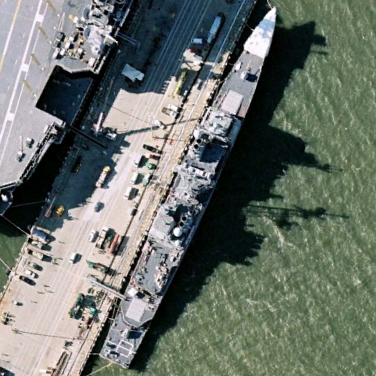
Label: cruiser